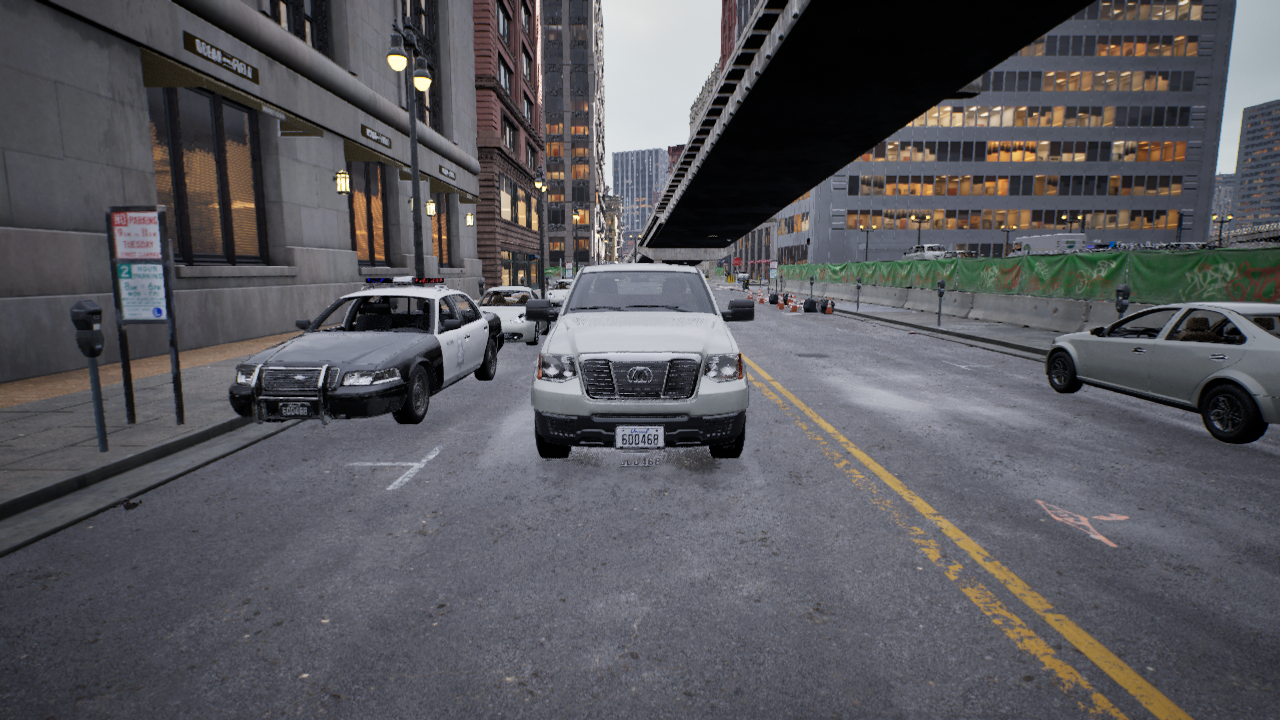
Venue: downtown
Lighting: clear day
Vehicle rig: pickup